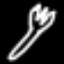
Label: fork